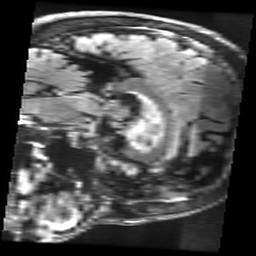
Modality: FLAIR
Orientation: sagittal
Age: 70
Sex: female
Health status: healthy
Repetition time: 12 s
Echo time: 0.09782 s